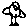
Label: bird